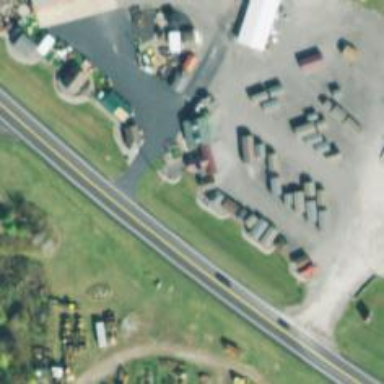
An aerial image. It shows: Shop specializing in storage buildings.